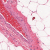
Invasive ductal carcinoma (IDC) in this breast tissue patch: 0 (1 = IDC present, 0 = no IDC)